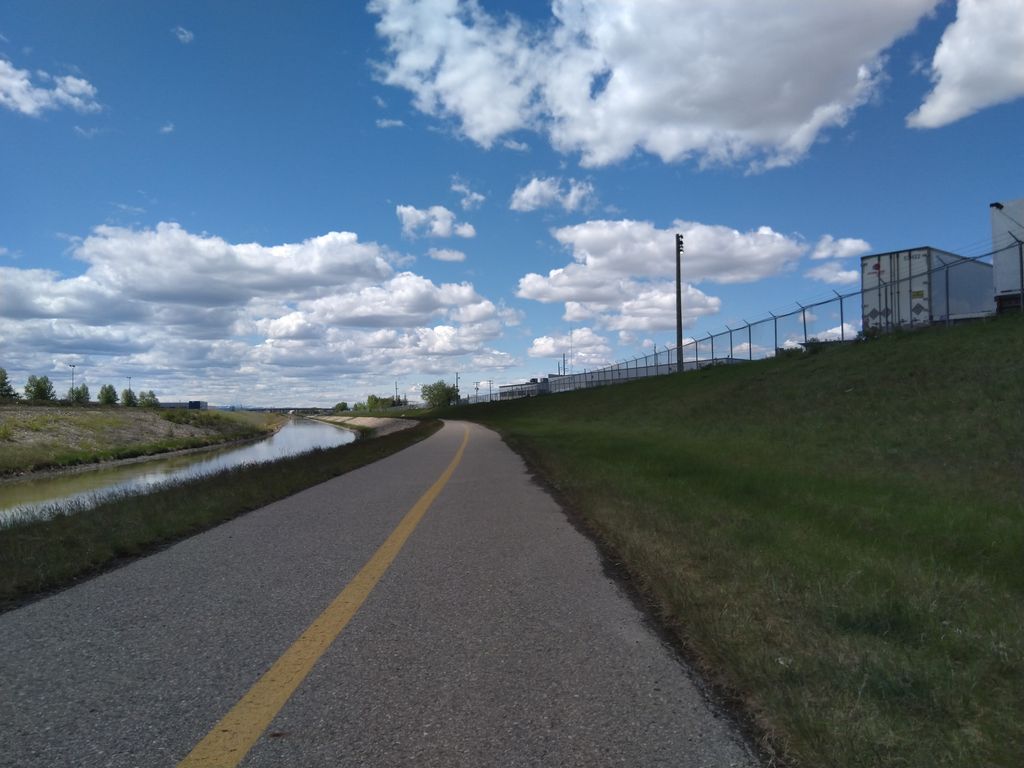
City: calgary